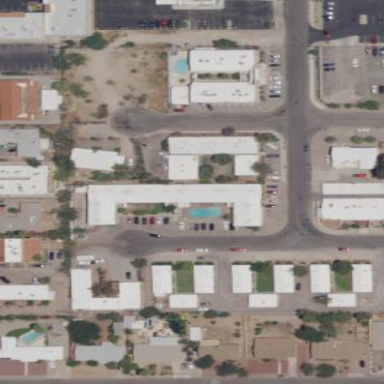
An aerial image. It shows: Residential area with apartments.